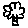
Label: tree